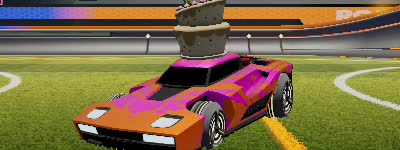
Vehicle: breakout